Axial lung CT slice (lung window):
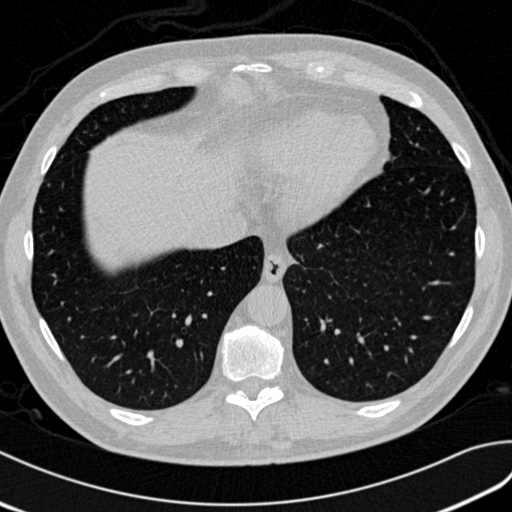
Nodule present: no